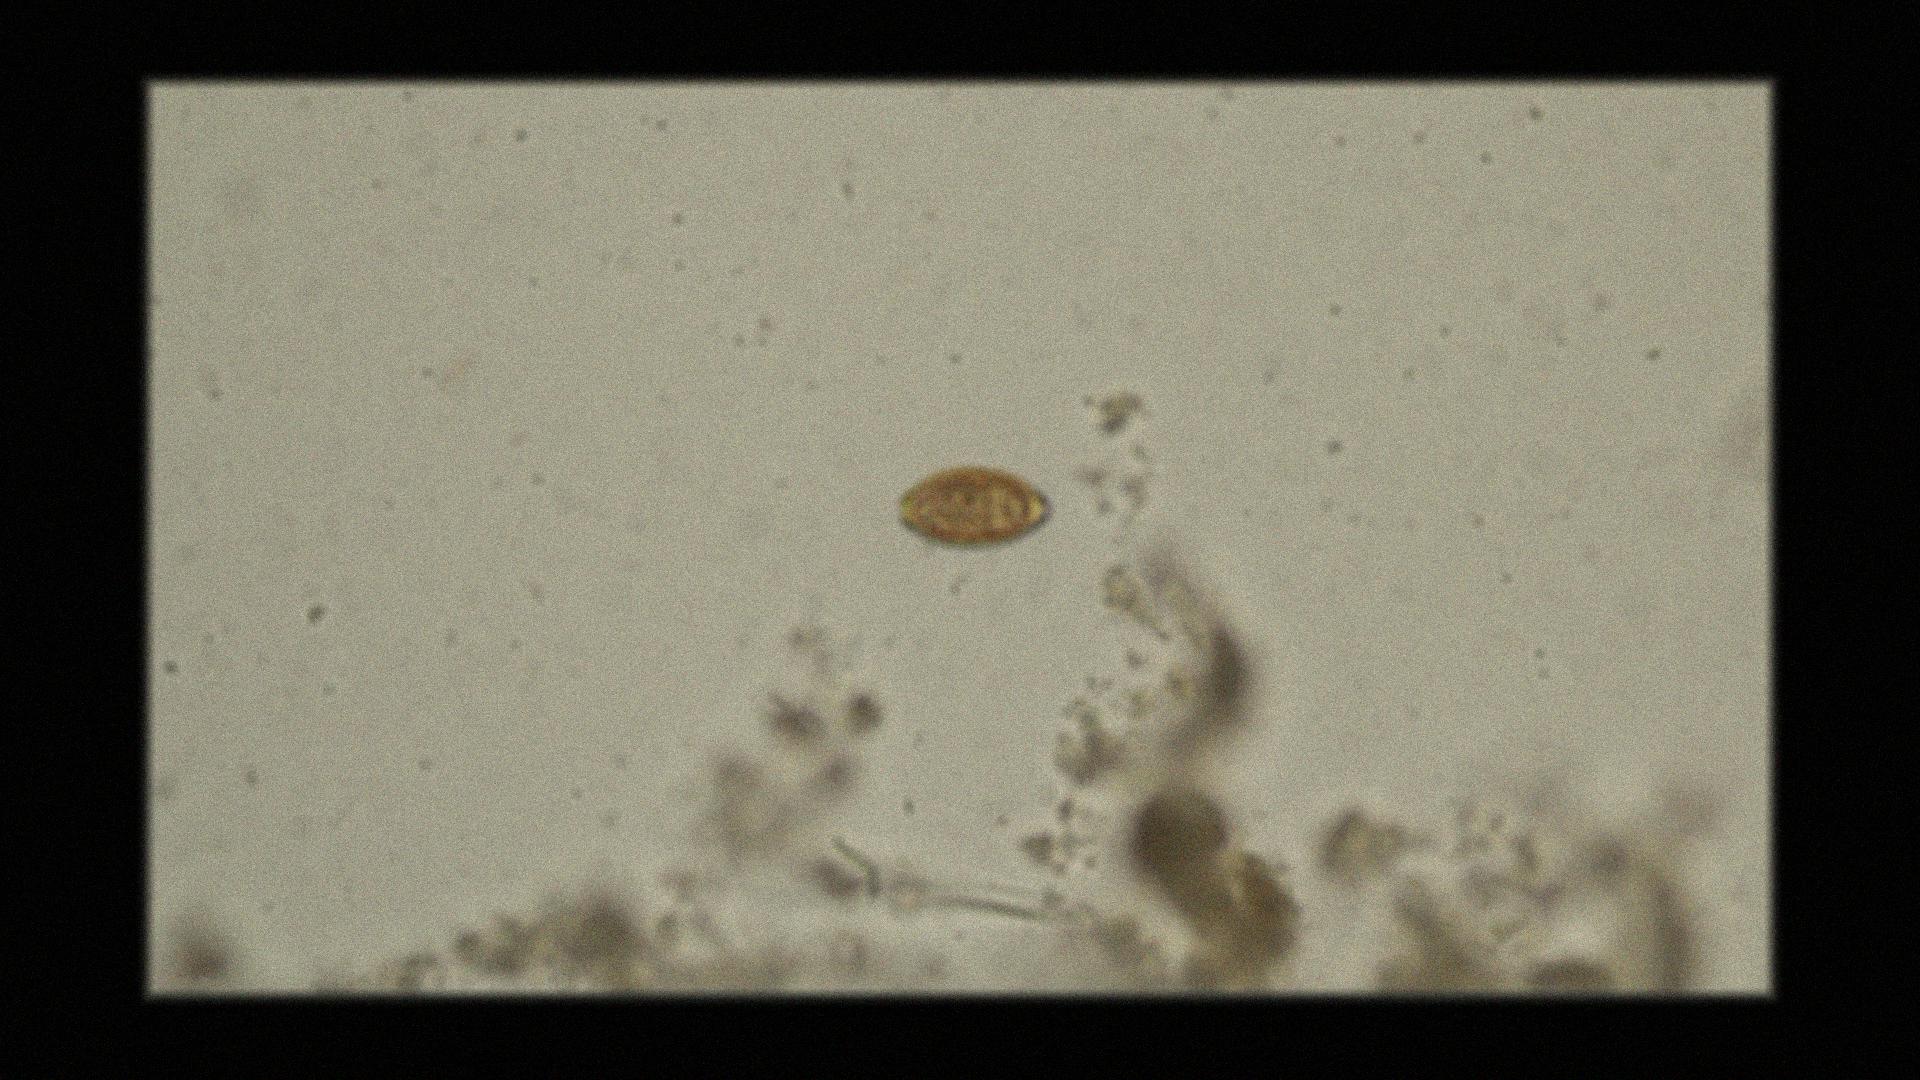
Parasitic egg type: Trichuris trichiura